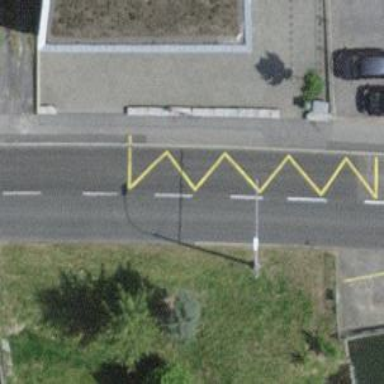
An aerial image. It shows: Trolleybus stop position for public transport.